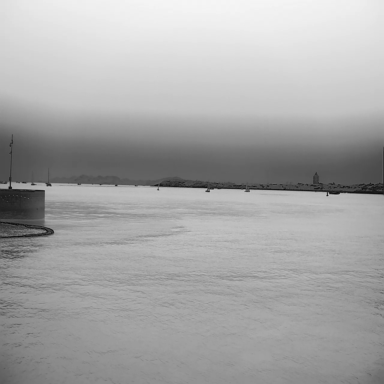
There are ten objects shown in the infrared image, including five sailboats, a container_ship, and four bulk_carriers.